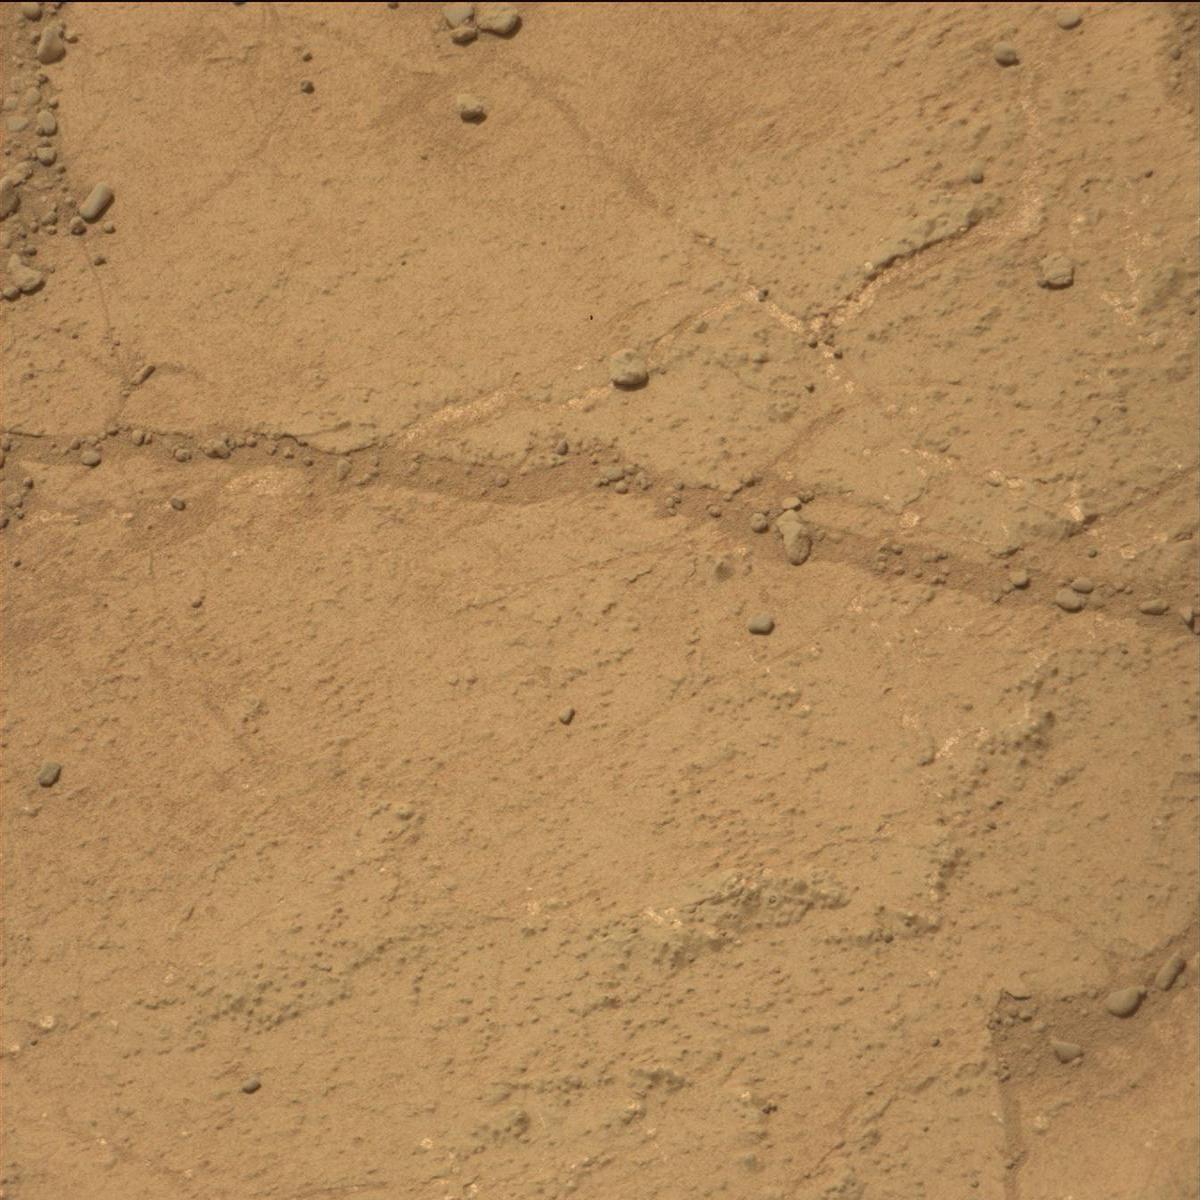
Terrain classes present: Bedrock, Rock, Sand / Soil